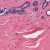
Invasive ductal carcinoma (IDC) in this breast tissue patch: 0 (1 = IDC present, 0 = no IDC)